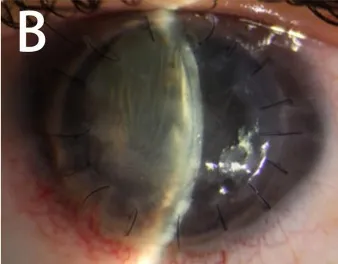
(B,C) The day after repeat-PKP, the graft is clear and the anterior segment is quiet with low intraocular pressure and lens opacity. The ultrasound showed vitreous opacity relief.
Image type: ophthalmic_imaging (slit_lamp_photograph)